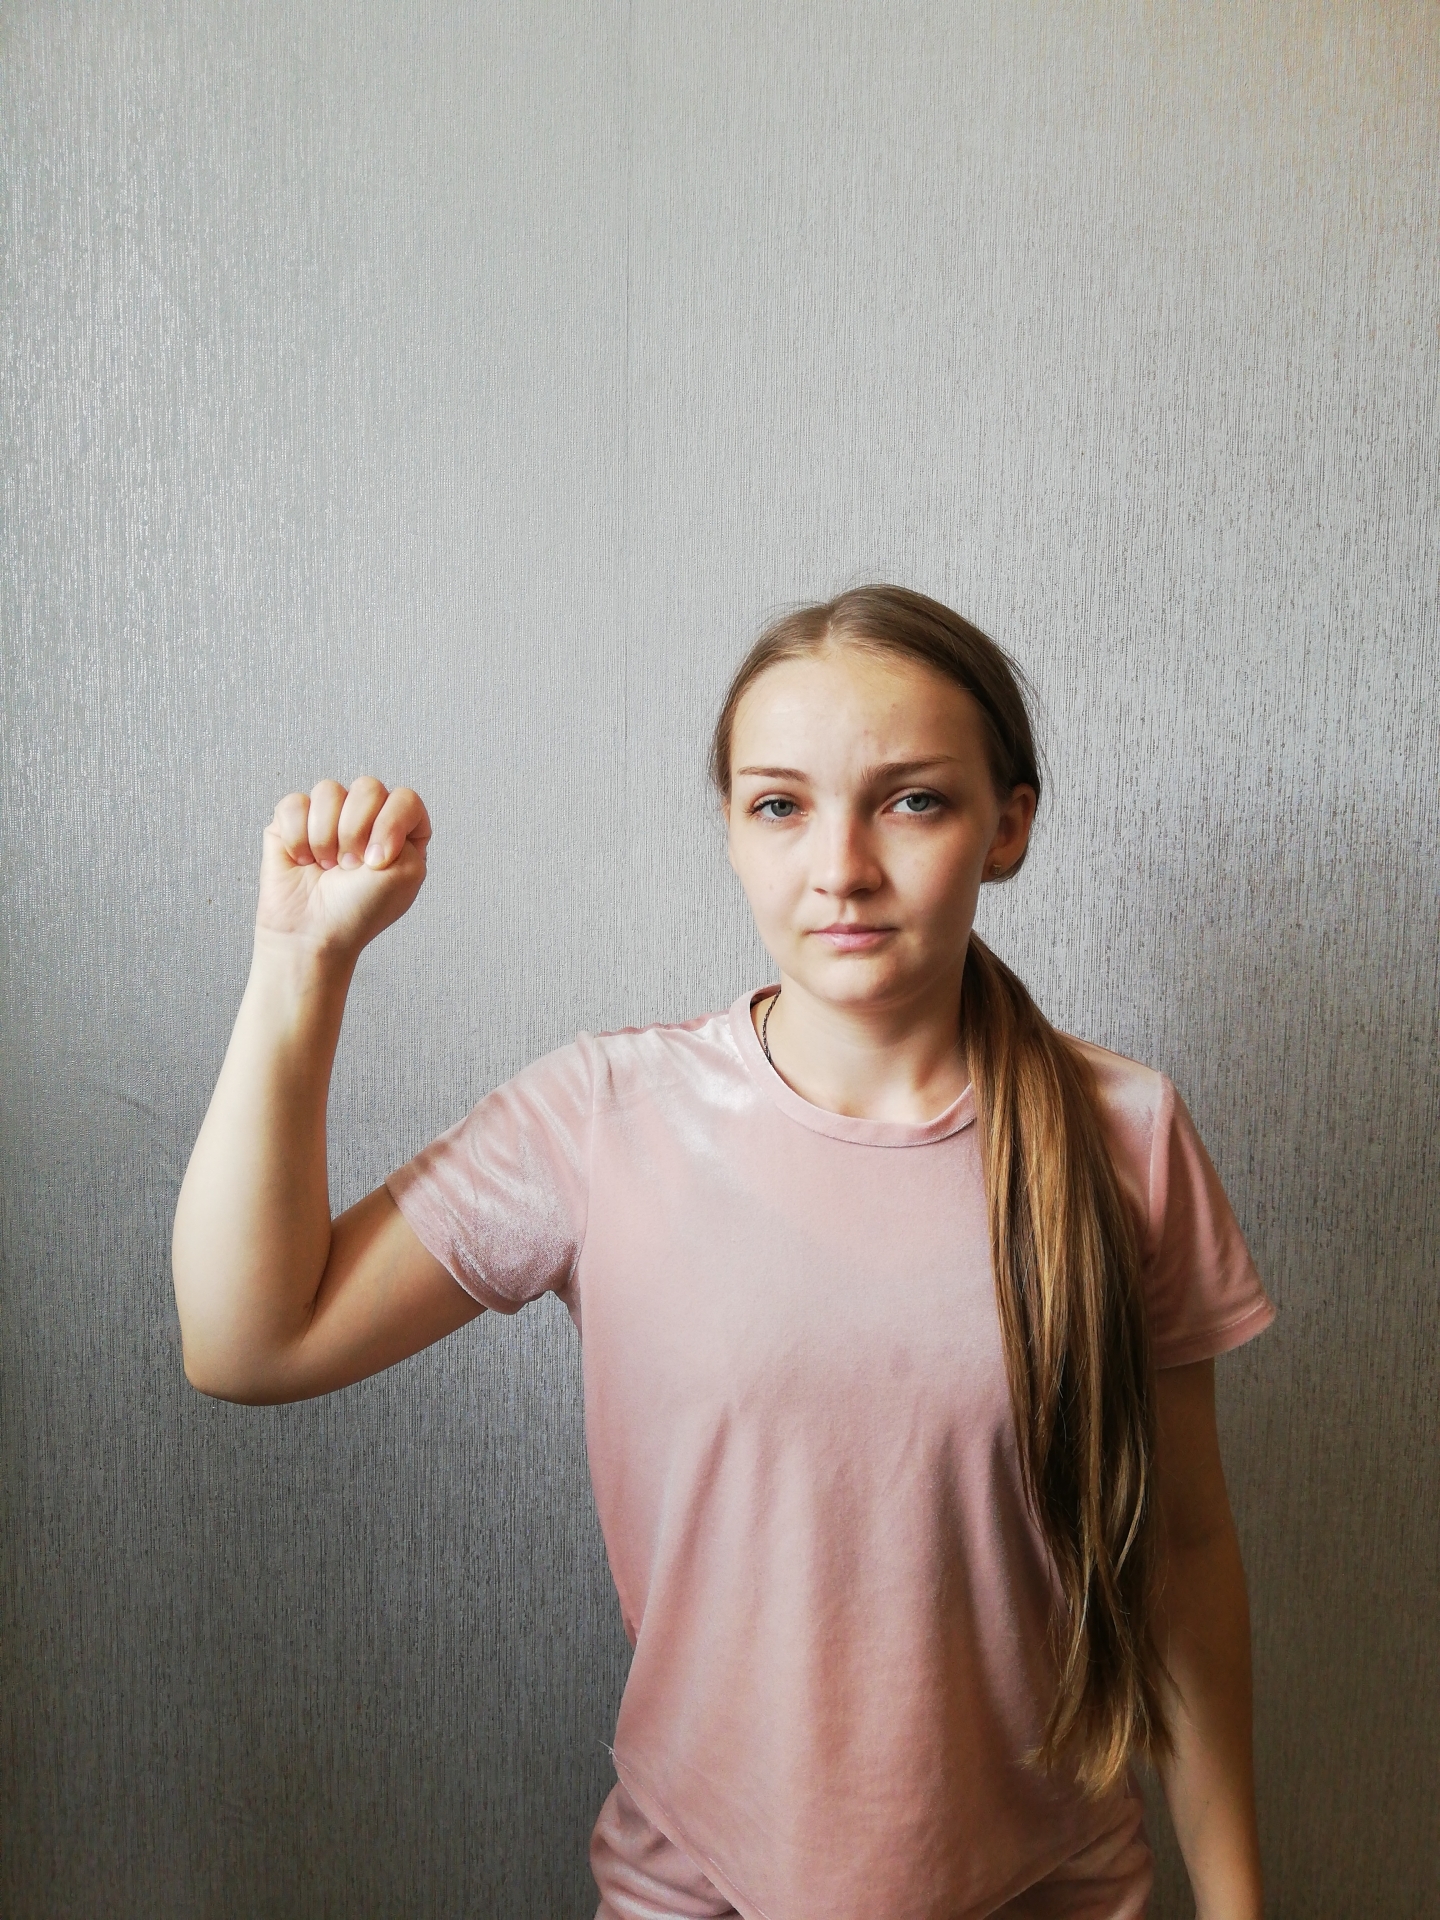
Label: clear